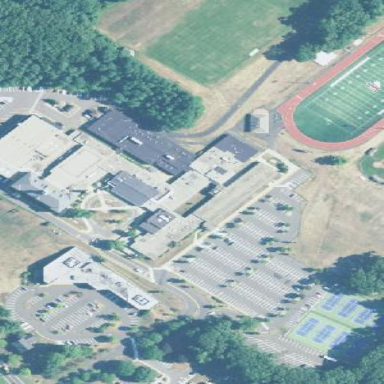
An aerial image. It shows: School.